Question: My issue is with my non-mobile layout. I have four columns. Here is their order (the widths are for sm/md/lg):
'''
A(3-wide)
B(9-wide)
C(9-wide)
D(3-wide)
'''
Column B is a big, variable-height column. So column A is always going to be shorter than B. When the viewport expands, my issue is that I can't get D to sit underneath A, even though they're both 3-wide columns and there is empty/unfilled space below A.
What I want:
'''
BBB A
BBB D
BBB
CCC
'''
What I have right now:
'''
BBB A
BBB
BBB
CCC D
'''
No matter what I try with push/pull, nesting, etc., D will not jump up into that space below A.
Here is my code, stripped down to the basics:
'''
<link rel="stylesheet" href="https://maxcdn.bootstrapcdn.com/bootstrap/3.3.6/css/bootstrap.min.css">
<div class="container">
<div class="row">
<div class="col-xs-12 col-sm-3 pull-right">
<p>(A) Right-aligned, 3-wide div that's pretty short</p>
</div>
<div class="col-xs-12 col-sm-9 pull-left">
<h1>(B) Left-aligned, large variable height content div.</h1>
<h1>(B)</h1>
<h1>(B)</h1>
</div>
</div>
<div class="row">
<div class="col-xs-12 col-sm-9">
<h3>(C) Left-aligned smaller content div</h3>
<h3>(C)</h3>
<h3>(C)</h3>
</div>
<div class="col-xs-12 col-sm-3">
<h4>(D) Right-aligned, 3-wide div that I want to go below the first 3-wide div</h4>
<h4>(D)</h4>
<h4>(D)</h4>
<h4>(D)</h4>
<h4>(D)</h4>
<h4>(D)</h4>
</div>
</div>
</div>
'''
I also drew it on paper, if that helps visualize the desired layout:

Any help would be very much appreciated. Thanks in advance.
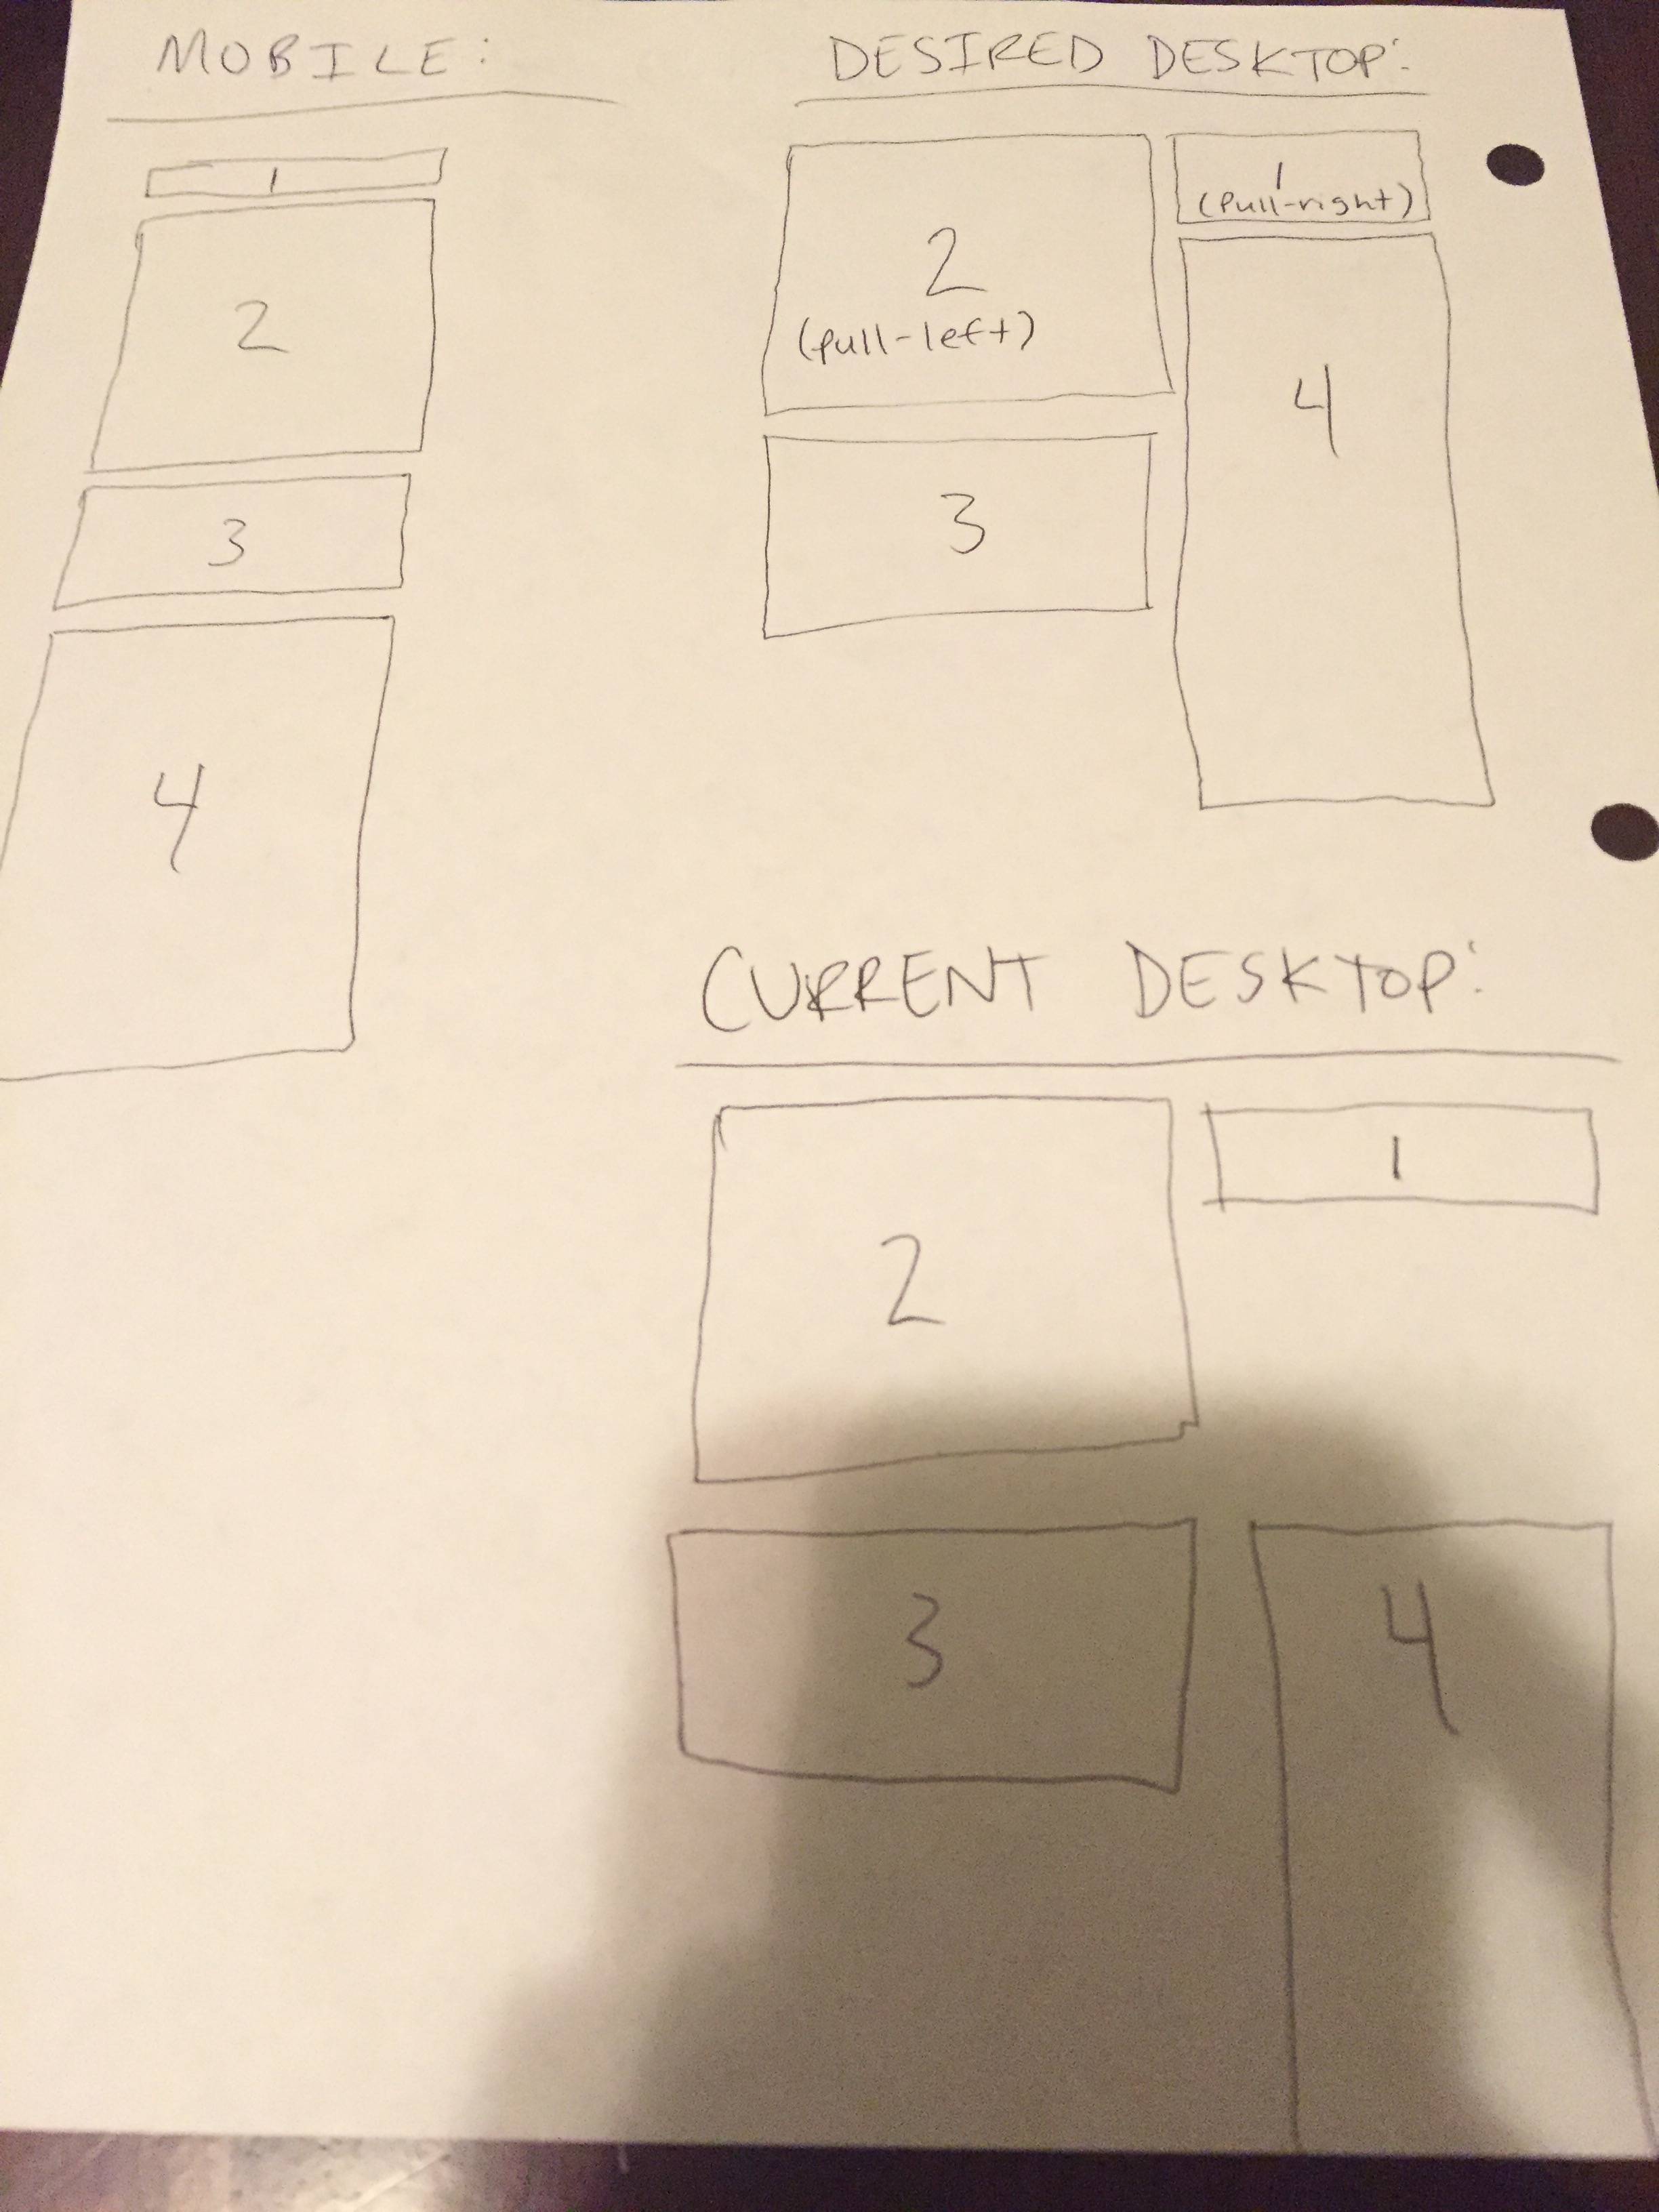
Answer: If you need exactly 4 columns, you can use this solution:
1. Wrap B and C blocks into an additional block.
2. Apply the float: right property to the block A when the screen width becomes 786px or more. I've defined a new special class for this purpose.

Please check the result: <URL>
'''
@media (min-width: 768px) {
.pull-sm-right {
float: right !important;
}
}
/* Decorations */
#A, #B, #C, #D {
font-size: 24px;
font-weight: bold;
color: #fff;
padding-top: 6px;
}
#A { background: #c69; min-height: 50px; }
#B { background: #9c6; min-height: 150px; }
#C { background: #69c; min-height: 100px; }
#D { background: #ff0; min-height: 250px; }
'''
'''
<link rel="stylesheet" href="https://maxcdn.bootstrapcdn.com/bootstrap/3.3.6/css/bootstrap.min.css">
<div class="container">
<div class="row">
<div id="A" class="col-sm-3 pull-sm-right">A</div>
<div class="col-sm-9">
<div class="row">
<div id="B" class="col-xs-12">B</div>
<div id="C" class="col-xs-12">C</div>
</div>
</div>
<div id="D" class="col-sm-3">D</div>
</div>
</div>
'''